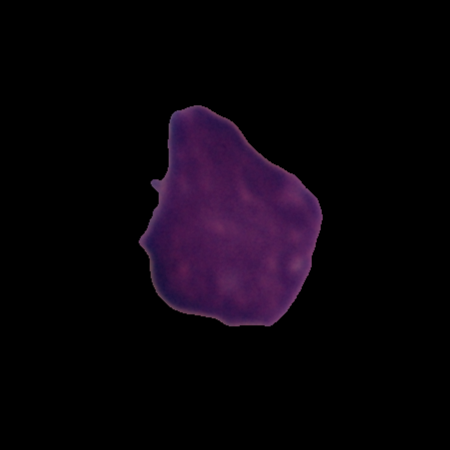
Label: healthy